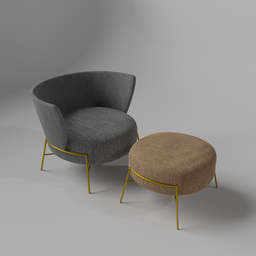
Label: furniture